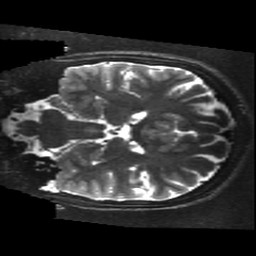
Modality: T2w
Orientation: coronal
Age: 16
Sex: female
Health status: ill
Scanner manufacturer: ge
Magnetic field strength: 3 T
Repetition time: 7.5 s
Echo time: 0.1015 s